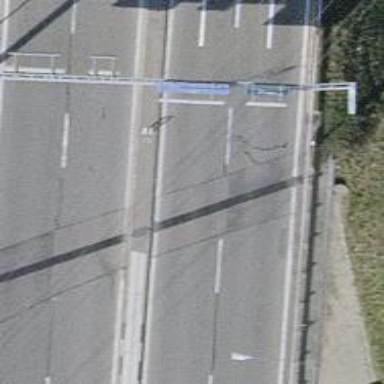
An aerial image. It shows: Bridge with guard rails.